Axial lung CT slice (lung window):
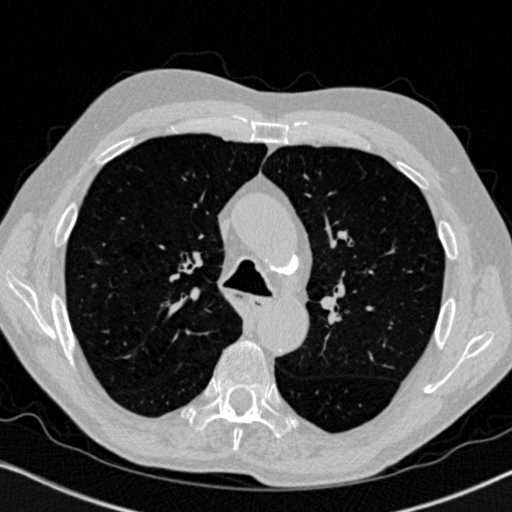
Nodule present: no